Field crop: maize
Growth stage: 2
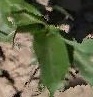
Species: maize